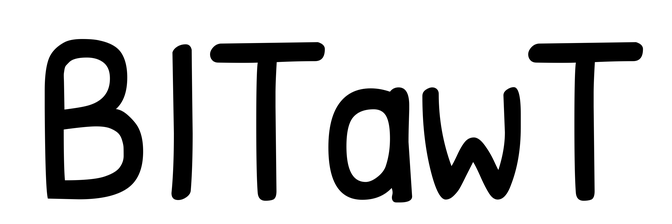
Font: PatrickHand-Regular